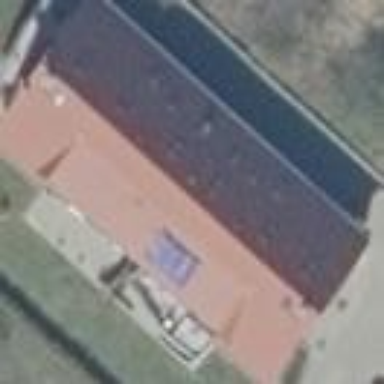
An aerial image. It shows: Residential building with gabled roof covered in roof tiles.